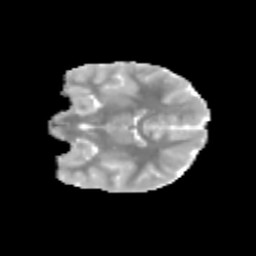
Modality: MD
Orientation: coronal
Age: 11
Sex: female
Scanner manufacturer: siemens
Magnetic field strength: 3 T
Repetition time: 3.8 s
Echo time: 0.07 s